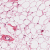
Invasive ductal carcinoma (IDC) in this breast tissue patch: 0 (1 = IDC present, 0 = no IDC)